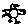
Label: bird